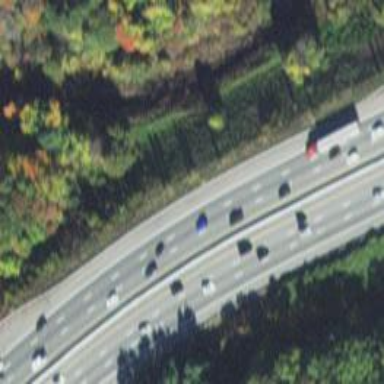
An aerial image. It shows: Asphalt motorway.